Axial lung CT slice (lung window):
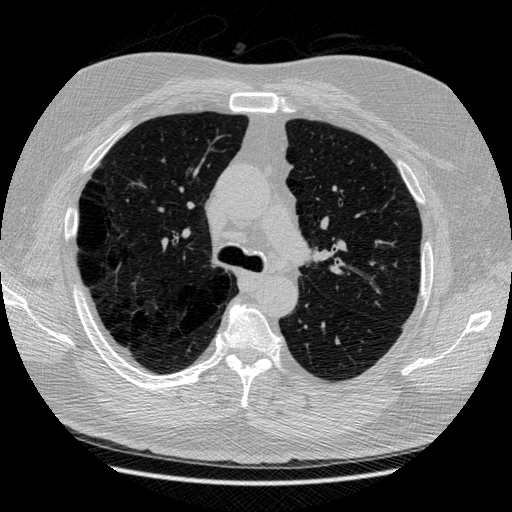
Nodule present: yes
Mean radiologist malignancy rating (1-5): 3.5